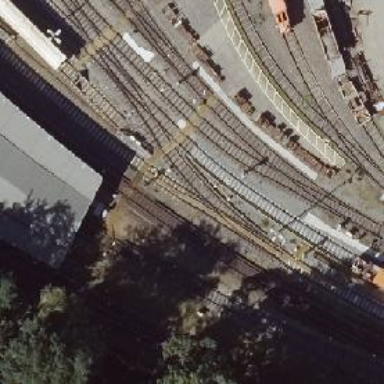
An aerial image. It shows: Rail track with electrification on top.